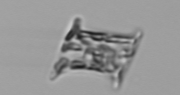
Label: Eucampia